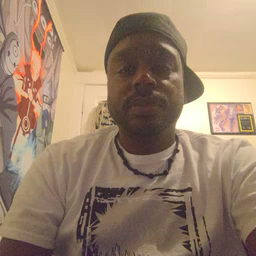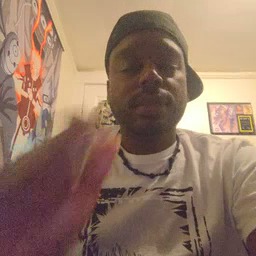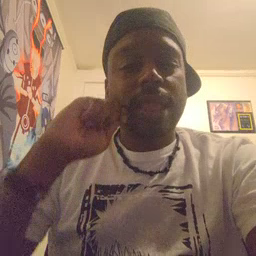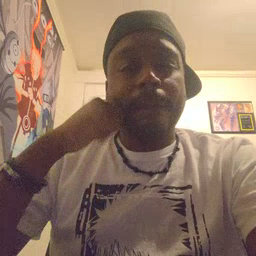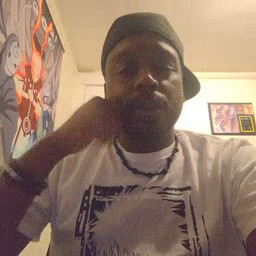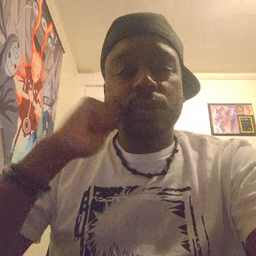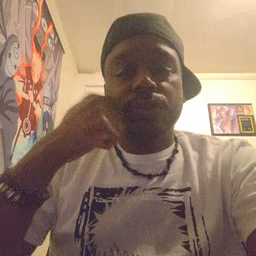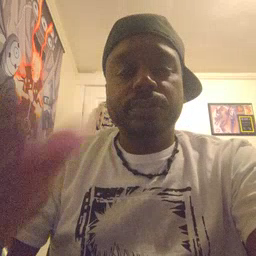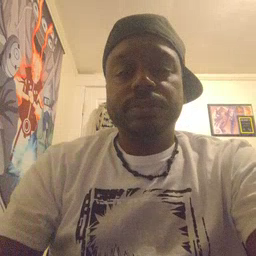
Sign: apple